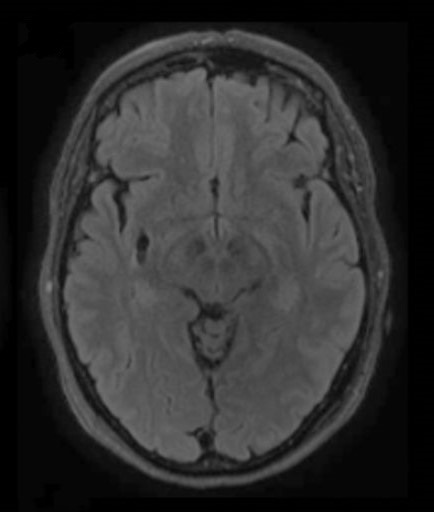
Label: notumor